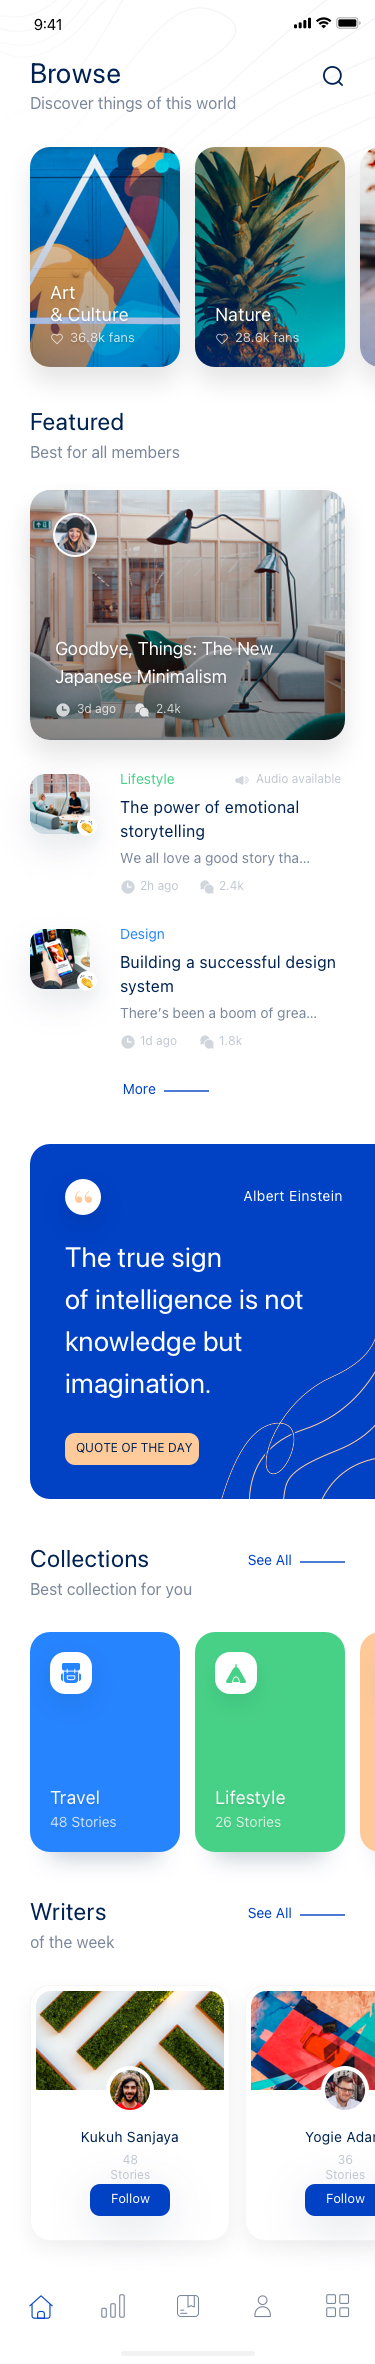
Text in this UI design:
Browse
Discover things of this world
Art
& Culture
36.8k fans
Nature
28.6k fans
Featured
Best for all members
More
Goodbye, Things: The New Japanese Minimalism
3d ago
2.4k
👏
The power of emotional storytelling
We all love a good story tha…
2h ago
2.4k
Audio available
Lifestyle
👏
Building a successful design system
There’s been a boom of grea…
1d ago
1.8k
Design
More
The true sign
of intelligence is not
knowledge but
imagination.
Albert Einstein
QUOTE OF THE DAY
Collections
Best collection for you
See All
Travel
48 Stories
Lifestyle
26 Stories
Writers
of the week
See All
Follow
Kukuh Sanjaya
48 Stories
Follow
Yogie Adam
36 Stories